Aerial crown-view tile of a tropical tree (Barro Colorado Island, Panama), acquired 20240813:
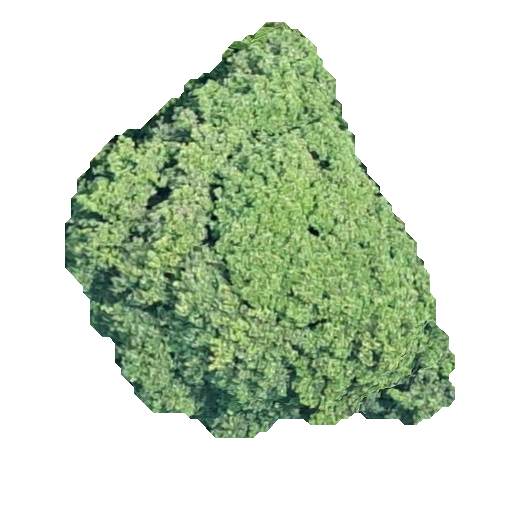
Species: Prioria copaifera
GBIF accepted scientific name: Prioria copaifera
Crown area: 160.103 m²